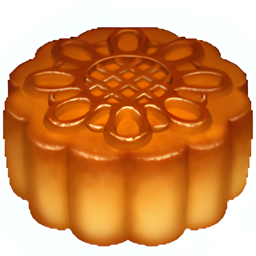
Name: moon cake
Emoji: 🥮
Group: Food & Drink
Sub-group: food-asian